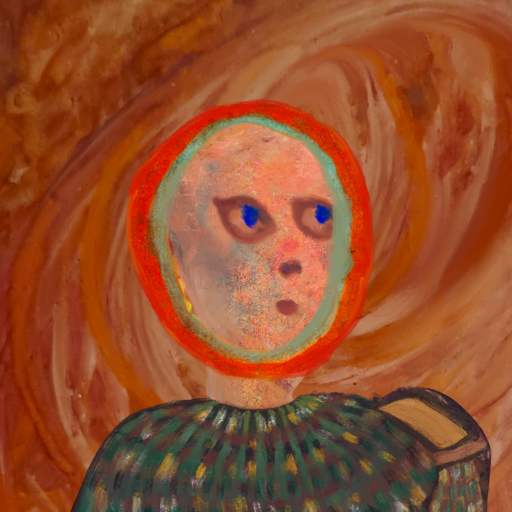
Background: Pious_Lady, Head And Neck Side: Irani, Face Side: Mother_And_Son_Mother, Bust: After_Raid, Hair Side: Sisters, Head Accessory: Blank, Second Necklace: Blank, Necklace: Blank, Baby: Blank